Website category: sports
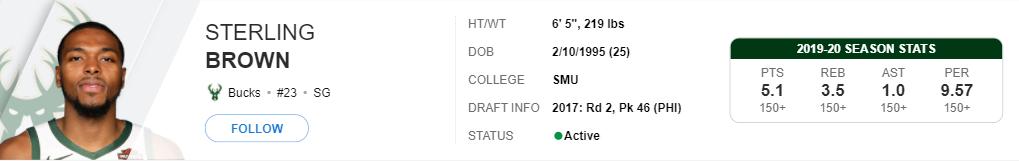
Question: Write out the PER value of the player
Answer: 9.57

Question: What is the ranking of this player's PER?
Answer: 150+

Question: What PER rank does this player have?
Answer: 150+

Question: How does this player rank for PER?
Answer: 150+

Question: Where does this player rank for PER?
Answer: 150+

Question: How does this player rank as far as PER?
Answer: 150+

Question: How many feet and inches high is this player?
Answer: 6' 5"

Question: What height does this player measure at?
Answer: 6' 5"

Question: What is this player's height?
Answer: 6' 5"

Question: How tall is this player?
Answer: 6' 5"

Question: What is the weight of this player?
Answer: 219 lbs

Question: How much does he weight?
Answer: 219 lbs

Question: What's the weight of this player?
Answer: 219 lbs

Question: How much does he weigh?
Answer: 219 lbs

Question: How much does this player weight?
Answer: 219 lbs